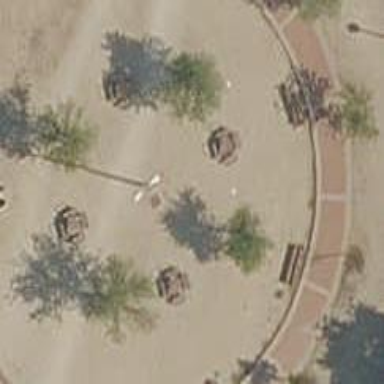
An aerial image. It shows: Playground area for leisure activities on the land.